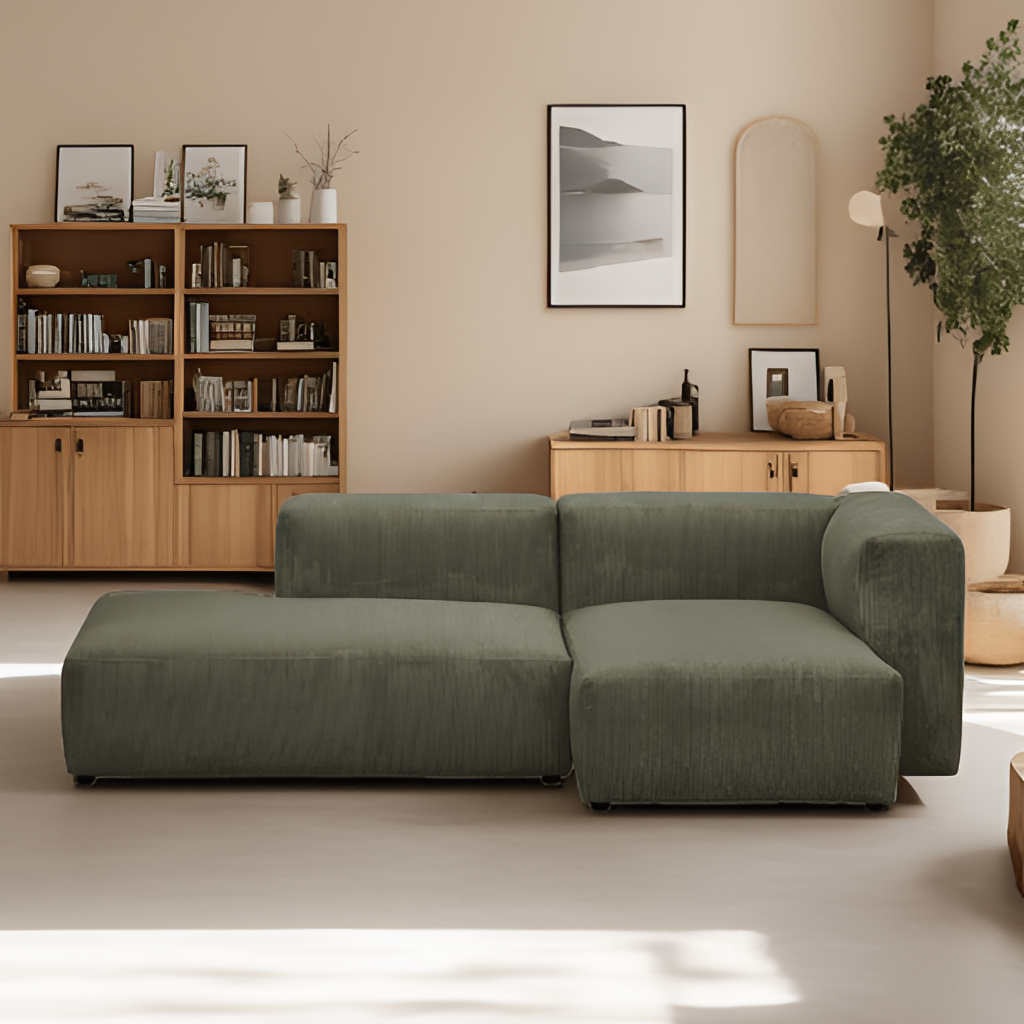
green velvet sectional sofa, living room, paint wallpaper, with solid pattern, contemporary, tile flooring, with smooth pattern